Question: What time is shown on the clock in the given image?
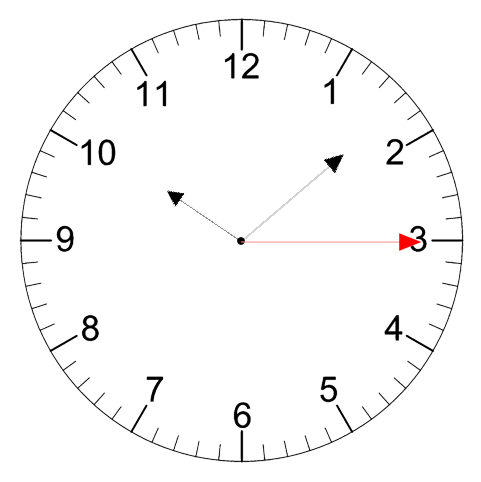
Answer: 10:08:15